Field crop: tomato
Growth stage: 2
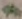
Species: solanum